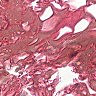
Metastatic tissue present: no